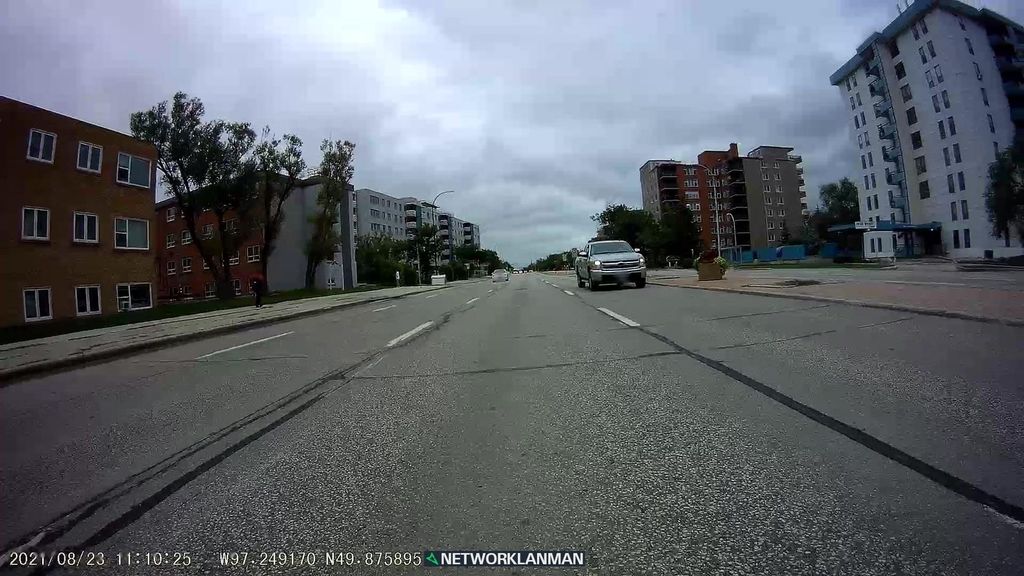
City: winnipeg